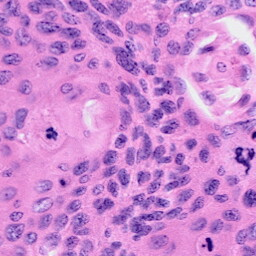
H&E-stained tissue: Cervix